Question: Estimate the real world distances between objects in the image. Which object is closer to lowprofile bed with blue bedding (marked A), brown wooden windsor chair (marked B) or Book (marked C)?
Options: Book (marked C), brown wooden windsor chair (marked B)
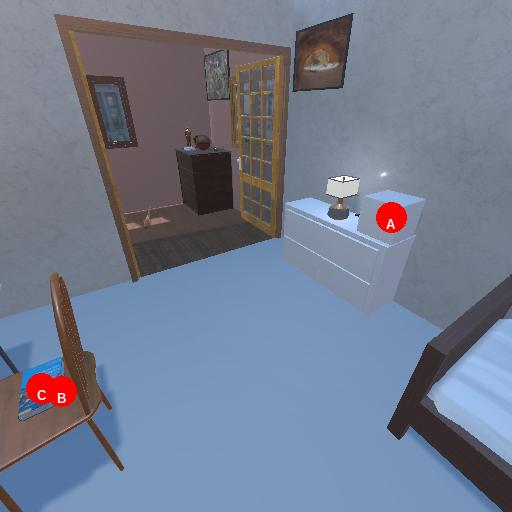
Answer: Book (marked C)